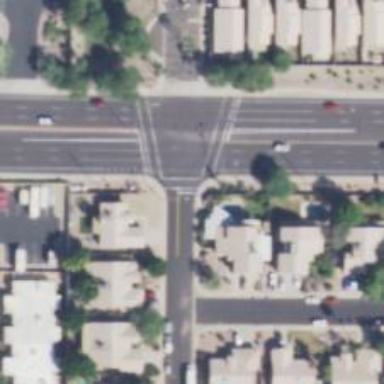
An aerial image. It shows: Solid stop line on the road marking.